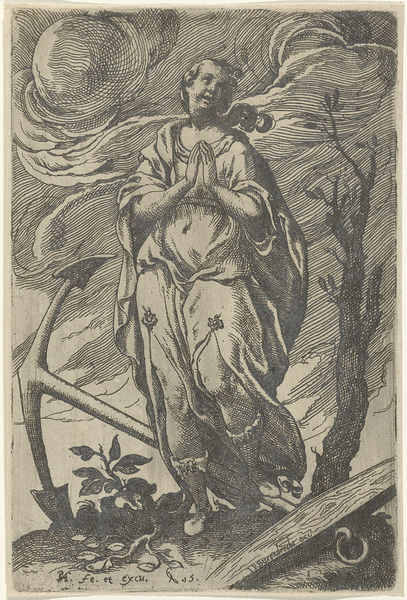
Titel: Hoop
Künstler: Pieter Feddes van Harlingen
Standort: Amsterdam
Institution: Rijksmuseum
Schlagwörter: hands, religious, stockings, white, women, belt, black, dress, gray, grey, hair, old, painting, robe, woman, flowers, gown, print, plant, woodcut, wood, flower, angel, cloud, clouds, gods, man, nude, sky, tree, girl, orange, sea, sun, feet, forest, light, plants, drawing, black and white, shadow, graphic, sketch, saint, roots, curls, pen, boats, storm, wind, dirt, outside, human, leaves, trunk, ink, jesus, prayer, ground, engraving, moon, draw, religion, lines, bare, god, goddess, shield, leaf, lithograph, christian, mary, sailing, barren, bible, pray, praying, angle, navel, vines, swirling, earth, points, knee, holy, knees, chain, log, anchor, windw, praise, blck, paiting, goddes, worship, crosshatch, hook, germanic, thick, modest, clasped, seas, womand, ankor, woood, trident, stability, gusts, swirlling, owscloud, ground earth, fsdf